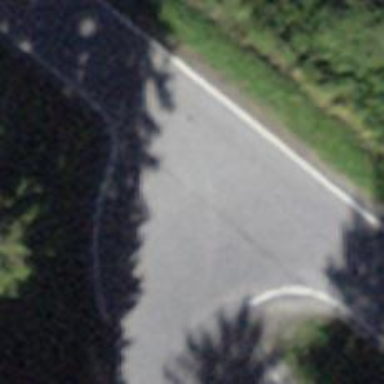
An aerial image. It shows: Tertiary road with asphalt surface.